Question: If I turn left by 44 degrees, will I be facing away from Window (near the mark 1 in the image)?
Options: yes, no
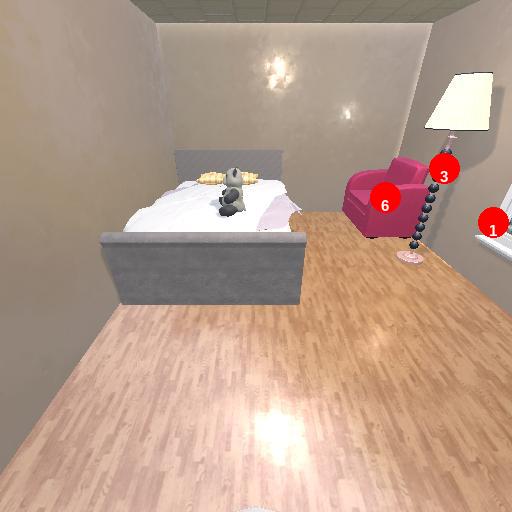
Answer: yes